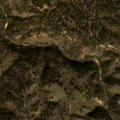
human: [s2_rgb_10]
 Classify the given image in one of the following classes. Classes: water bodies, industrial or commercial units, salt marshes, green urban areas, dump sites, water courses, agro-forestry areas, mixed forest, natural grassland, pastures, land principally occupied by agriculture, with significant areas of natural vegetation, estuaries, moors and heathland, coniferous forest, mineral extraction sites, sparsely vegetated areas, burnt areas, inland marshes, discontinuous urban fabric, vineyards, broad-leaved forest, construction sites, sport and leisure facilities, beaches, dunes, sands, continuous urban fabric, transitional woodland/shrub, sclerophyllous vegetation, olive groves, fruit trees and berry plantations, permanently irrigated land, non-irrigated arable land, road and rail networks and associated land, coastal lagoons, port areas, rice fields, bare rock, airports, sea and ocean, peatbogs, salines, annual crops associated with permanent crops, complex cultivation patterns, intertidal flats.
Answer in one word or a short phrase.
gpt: agro-forestry areas, broad-leaved forest